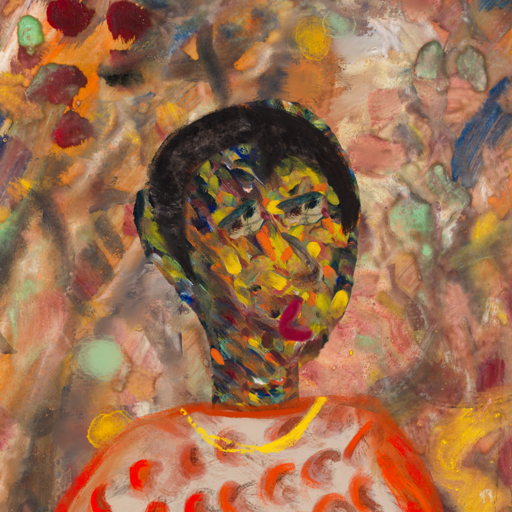
Background: Mother_And_Son_Mother, Head And Neck Side: An_Impression, Face Side: Pipe, Bust: Rupkatha, Hair Side: Roy_Bahadur, Head Accessory: Blank, Second Necklace: Blank, Necklace: Irani_1, Baby: Blank